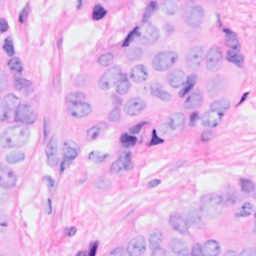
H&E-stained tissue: Breast